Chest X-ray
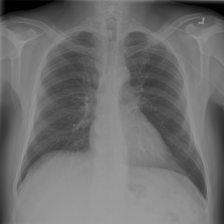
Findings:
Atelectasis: negative
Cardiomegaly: negative
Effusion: negative
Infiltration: negative
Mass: negative
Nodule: negative
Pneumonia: negative
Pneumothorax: negative
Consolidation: positive
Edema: negative
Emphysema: negative
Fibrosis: negative
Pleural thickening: negative
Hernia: negative